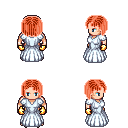
a pixel art fantasy rpg character, male body template, human, light skin, underdress, gold greaves, red pageboy hairstyle, gold gloves, gold boots, four views (front, back, left, right), 2x2 character sprite sheet, small pixel art, hard edges, no anti-aliasing